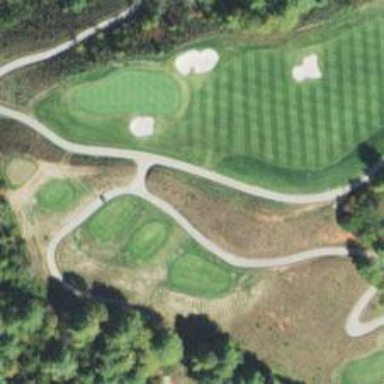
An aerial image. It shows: Path designated for golf carts.